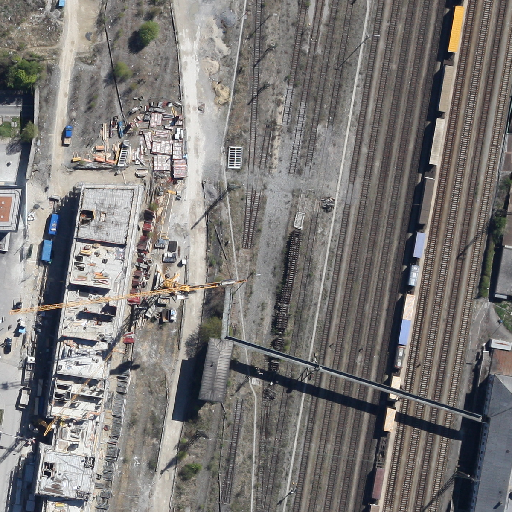
Referring expression: road